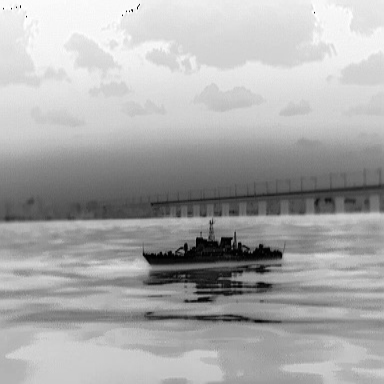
There is a warship in the infrared image.